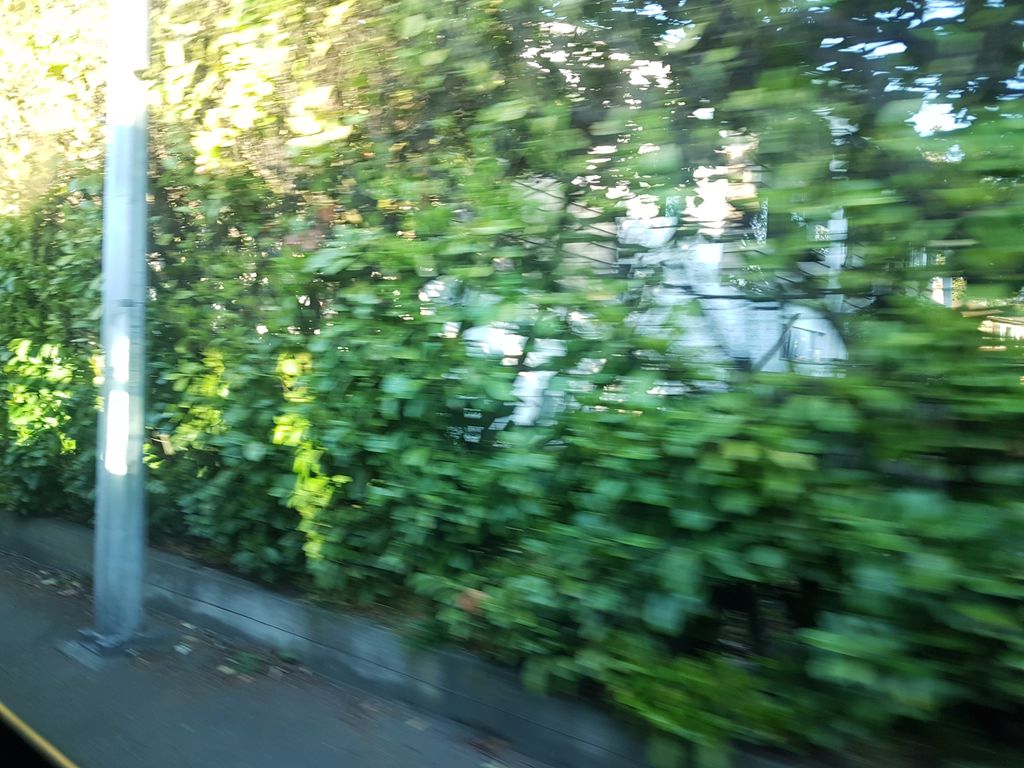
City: victoria